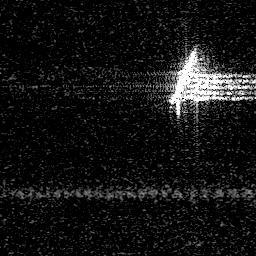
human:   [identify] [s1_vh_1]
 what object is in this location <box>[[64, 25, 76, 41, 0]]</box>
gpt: <ref>1 medium ship at the right</ref>